Field crop: maize
Growth stage: 1
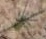
Species: salsola